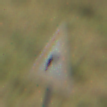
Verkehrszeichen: KurveRechts
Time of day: MorningAfternoon
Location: Outdoor (Nature)
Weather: Overcast
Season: NotSpecified
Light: Natural